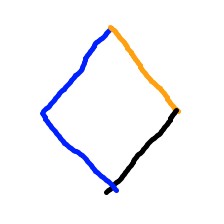
Shape: rhombus